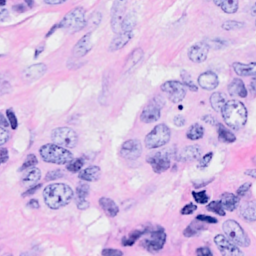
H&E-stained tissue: Breast